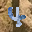
Label: 4